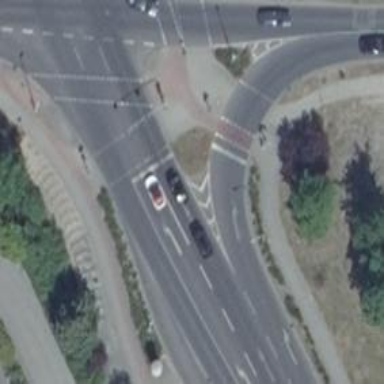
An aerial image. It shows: Road with traffic signals at the crossing.